Question: I have a legacy VB 6 application to maintain which uses msxml4.dll.
It uses the .loadXML Method of MSXML2.DOMDocument to create from xml strings and then uses the .xml Property to output strings of xml:
'''
Dim doc As MSXML2.DOMDocument
Set doc = CreateObject("MSXML2.DOMDocument.4.0")
Call doc.loadXML("<doc/>")
' ... manipulation of doc ...
Dim xml As String
xml = doc.xml
'''
I have discovered an issue with the .xml Property. When using the above code the string xml has a NewLine at the end:

How can I stop this from happening?
If it can't be stopped (i.e. if it's a bug in MSXML or by design) then how can I remove it in VB 6? 'Trim(xml)' doesn't work
I have updated the question as it it the .xml Property not the .loadXML Method which appears to be at fault. If I select the doc as an Element:
'''
Dim elm As MSXML2.IXMLDOMElement
Set elm = doc.selectSingleNode("doc")
xml = elm.xml
'''
then the .xml Property acts as expected with no added NewLine character, so it appears it is specific to the DOMDocument.xml Property.
Following SpectralGhost's answer, here is what I ended up using:
'''
If Right(xml, Len(vbNewLine)) = vbNewLine Then
xml = Left(xml, Len(xml) - Len(vbNewLine))
End If
'''
I use vbNewLine to avoid platform specific issues.
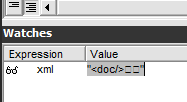
Answer: This looks like it worked.
'''
IF RIGHT(xml,2)=vbCrLf THEN
xml=LEFT(xml,LEN(xml)-2)
END IF
'''